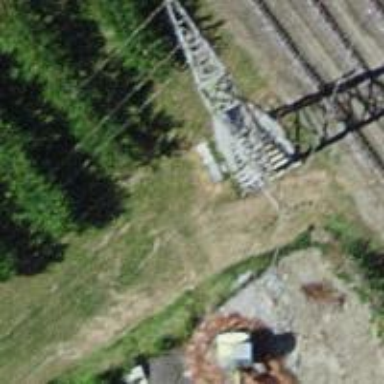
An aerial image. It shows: Power line is depicted.